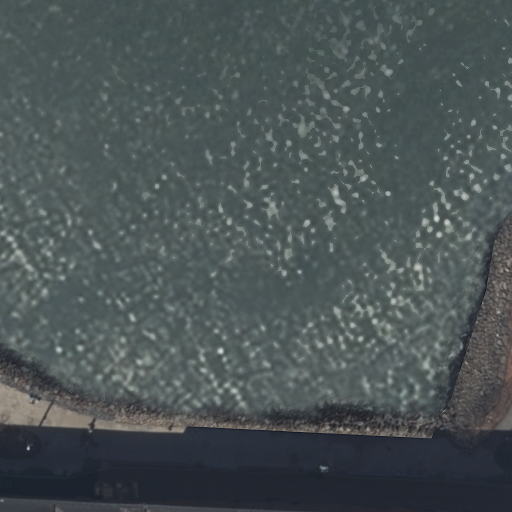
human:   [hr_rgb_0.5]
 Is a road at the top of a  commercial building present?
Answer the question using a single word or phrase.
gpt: no

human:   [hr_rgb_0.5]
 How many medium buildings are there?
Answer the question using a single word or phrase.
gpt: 0

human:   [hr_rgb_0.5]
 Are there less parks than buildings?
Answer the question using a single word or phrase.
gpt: no

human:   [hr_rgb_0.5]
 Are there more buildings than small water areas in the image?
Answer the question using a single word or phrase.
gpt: yes

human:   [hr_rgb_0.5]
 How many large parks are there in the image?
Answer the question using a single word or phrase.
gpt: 2

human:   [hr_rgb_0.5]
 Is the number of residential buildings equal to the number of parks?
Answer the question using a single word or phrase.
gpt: no

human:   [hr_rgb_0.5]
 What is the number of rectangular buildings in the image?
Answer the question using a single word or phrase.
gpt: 1

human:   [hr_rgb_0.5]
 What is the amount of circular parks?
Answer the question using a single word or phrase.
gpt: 0

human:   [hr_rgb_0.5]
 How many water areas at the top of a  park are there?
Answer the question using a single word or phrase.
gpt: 0

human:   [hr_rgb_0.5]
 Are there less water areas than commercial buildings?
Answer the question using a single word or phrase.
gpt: no

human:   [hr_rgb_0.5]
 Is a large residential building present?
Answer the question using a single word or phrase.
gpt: yes

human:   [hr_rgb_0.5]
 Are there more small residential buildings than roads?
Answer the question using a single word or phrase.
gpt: no

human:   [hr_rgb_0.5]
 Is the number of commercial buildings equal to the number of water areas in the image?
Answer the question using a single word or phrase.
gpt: no

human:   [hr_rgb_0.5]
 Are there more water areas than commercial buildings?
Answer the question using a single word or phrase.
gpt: yes

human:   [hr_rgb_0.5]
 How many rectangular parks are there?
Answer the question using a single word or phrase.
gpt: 1

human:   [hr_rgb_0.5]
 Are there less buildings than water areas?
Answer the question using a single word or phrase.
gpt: no

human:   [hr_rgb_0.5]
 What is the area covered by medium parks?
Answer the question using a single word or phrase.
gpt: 0m2

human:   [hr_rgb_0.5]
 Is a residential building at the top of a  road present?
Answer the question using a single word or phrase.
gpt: no

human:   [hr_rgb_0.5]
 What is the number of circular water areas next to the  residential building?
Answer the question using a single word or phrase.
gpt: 0

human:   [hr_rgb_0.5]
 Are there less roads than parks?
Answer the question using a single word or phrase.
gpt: no

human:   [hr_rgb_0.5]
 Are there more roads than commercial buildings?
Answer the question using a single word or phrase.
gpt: yes

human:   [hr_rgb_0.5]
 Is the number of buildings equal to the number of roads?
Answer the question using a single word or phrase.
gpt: no

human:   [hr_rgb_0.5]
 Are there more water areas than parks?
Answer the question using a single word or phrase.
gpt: no

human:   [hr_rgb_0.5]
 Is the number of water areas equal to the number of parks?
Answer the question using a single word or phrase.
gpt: no

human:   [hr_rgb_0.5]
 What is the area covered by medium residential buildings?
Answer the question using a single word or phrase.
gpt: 0m2

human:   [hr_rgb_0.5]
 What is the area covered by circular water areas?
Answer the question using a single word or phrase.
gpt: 0m2

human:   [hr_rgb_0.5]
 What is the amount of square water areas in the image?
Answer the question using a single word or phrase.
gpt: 0

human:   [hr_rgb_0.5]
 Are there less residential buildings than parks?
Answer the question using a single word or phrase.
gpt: yes

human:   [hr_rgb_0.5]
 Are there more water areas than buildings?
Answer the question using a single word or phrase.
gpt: no

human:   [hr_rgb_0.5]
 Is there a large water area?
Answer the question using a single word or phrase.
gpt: yes

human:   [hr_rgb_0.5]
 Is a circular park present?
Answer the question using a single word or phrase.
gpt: no

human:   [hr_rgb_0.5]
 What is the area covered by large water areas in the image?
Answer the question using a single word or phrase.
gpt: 7620m2

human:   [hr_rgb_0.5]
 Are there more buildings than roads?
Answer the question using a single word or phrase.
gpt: no

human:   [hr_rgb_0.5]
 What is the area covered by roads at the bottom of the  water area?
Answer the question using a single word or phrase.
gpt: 0m2

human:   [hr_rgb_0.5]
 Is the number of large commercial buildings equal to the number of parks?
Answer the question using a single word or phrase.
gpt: no

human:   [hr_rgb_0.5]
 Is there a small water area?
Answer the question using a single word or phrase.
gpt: no